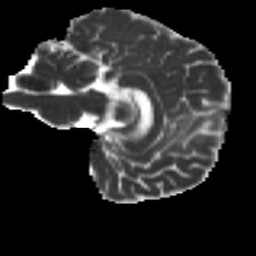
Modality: MD
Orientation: sagittal
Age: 32
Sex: male
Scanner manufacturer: ge
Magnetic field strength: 3 T
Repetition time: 7.8 s
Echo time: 0.0609 s